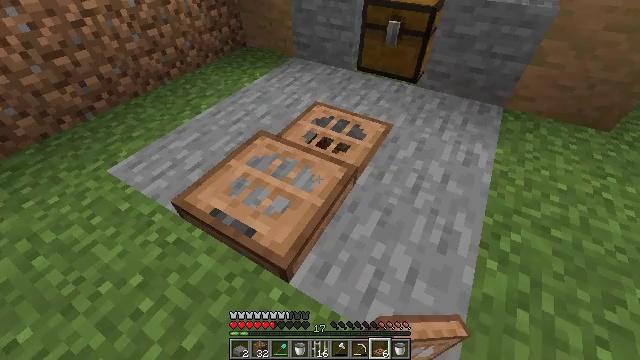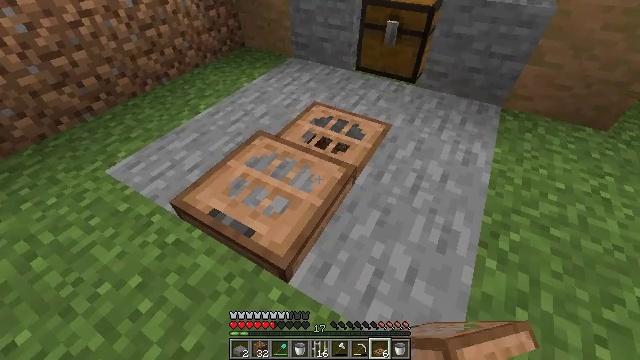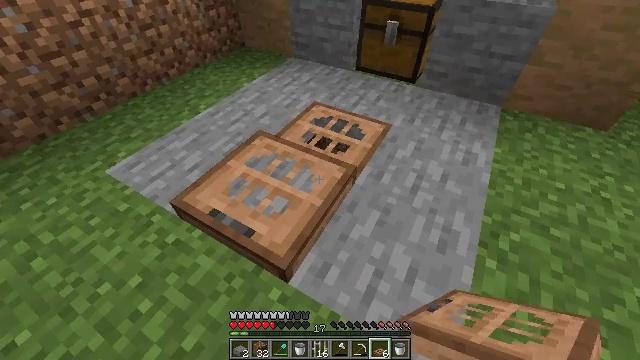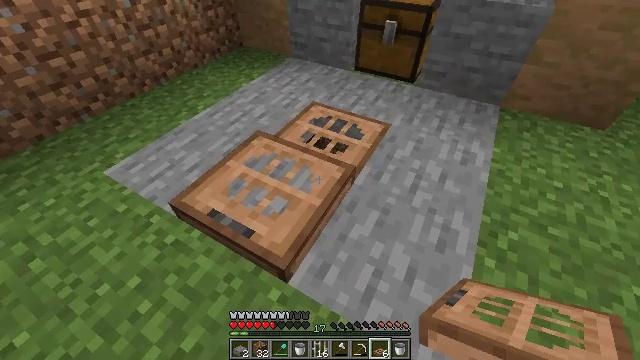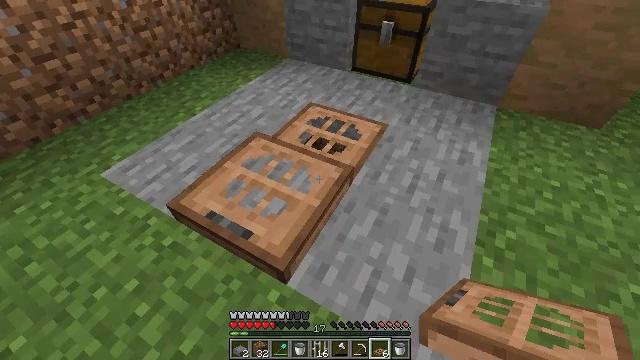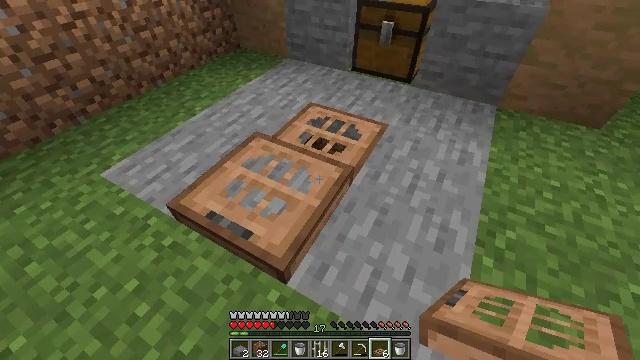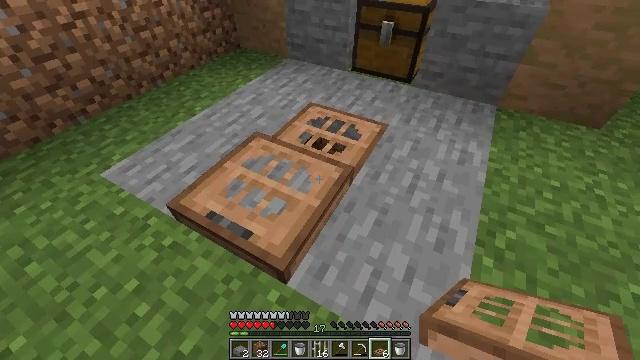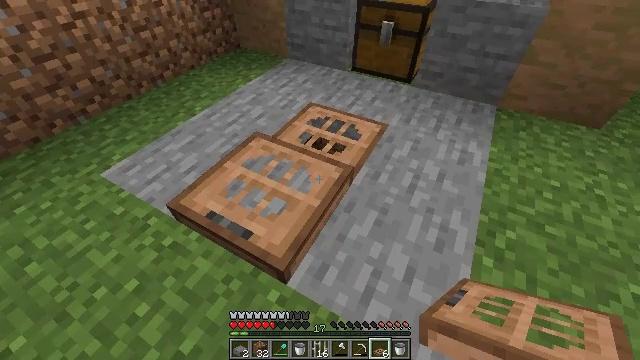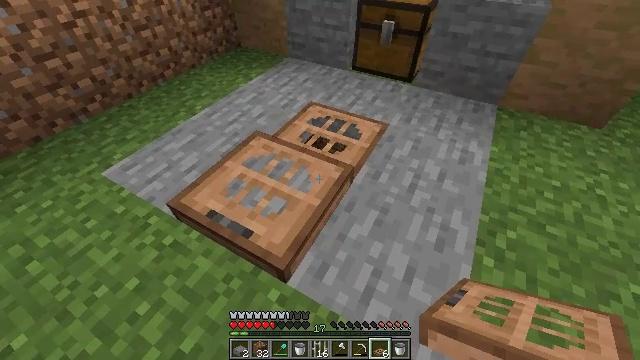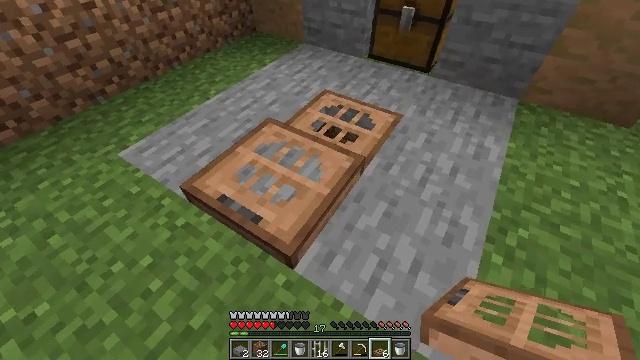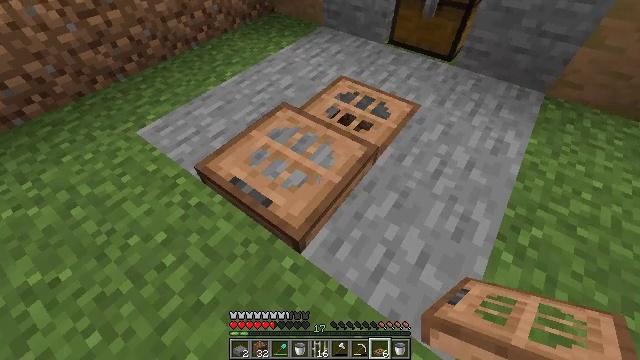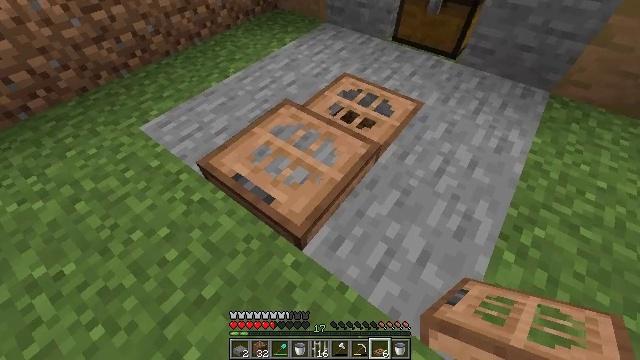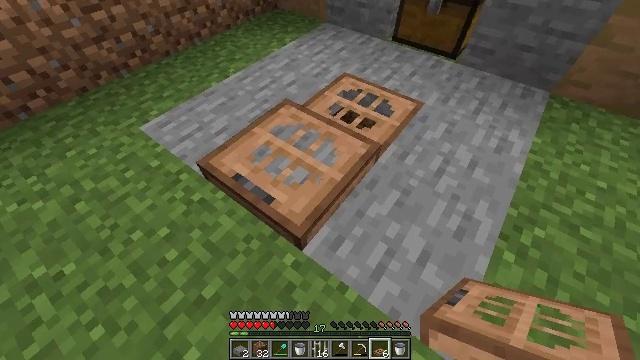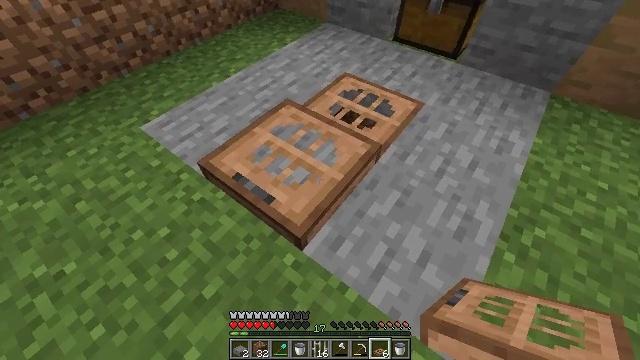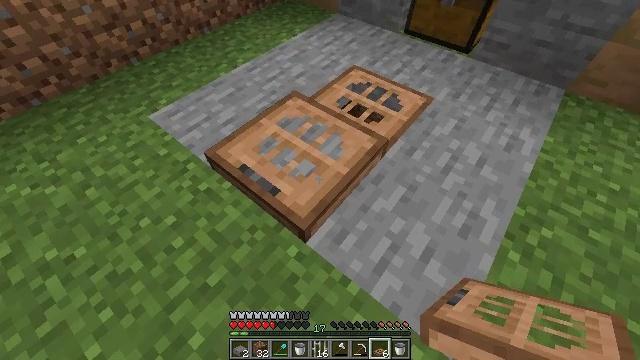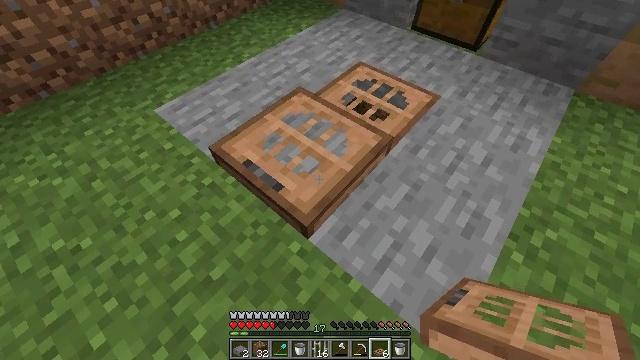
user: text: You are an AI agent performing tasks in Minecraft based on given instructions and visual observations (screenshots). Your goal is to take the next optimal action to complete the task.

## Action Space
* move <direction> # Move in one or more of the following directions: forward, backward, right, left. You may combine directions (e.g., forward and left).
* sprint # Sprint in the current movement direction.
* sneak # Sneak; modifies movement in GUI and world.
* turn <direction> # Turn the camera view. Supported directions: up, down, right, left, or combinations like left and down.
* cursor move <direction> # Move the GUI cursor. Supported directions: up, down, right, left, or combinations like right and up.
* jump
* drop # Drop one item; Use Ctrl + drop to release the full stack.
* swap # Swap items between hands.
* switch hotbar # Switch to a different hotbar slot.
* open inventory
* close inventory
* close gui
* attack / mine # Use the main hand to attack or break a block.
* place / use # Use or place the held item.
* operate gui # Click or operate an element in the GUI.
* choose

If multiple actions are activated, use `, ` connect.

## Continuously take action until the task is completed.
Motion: motion action
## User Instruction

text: Remove the jungle trapdoor from the structure.
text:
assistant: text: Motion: no_op
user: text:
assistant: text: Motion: no_op
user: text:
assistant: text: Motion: no_op
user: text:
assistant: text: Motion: no_op
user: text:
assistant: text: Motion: no_op
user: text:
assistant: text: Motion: no_op
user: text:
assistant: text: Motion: no_op
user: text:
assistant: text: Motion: no_op
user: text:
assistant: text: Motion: turn left and down
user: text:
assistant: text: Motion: turn left and down
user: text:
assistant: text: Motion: no_op
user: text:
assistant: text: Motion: no_op
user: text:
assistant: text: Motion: no_op
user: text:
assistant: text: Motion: turn left and down
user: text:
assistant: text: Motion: turn left
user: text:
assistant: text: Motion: no_op
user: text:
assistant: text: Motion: no_op
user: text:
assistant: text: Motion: no_op
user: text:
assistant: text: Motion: no_op
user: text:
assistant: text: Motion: no_op
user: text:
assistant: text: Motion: no_op
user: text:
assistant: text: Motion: no_op
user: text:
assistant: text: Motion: no_op
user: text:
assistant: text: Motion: no_op
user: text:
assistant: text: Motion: no_op
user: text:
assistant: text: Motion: no_op
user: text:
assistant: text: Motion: no_op
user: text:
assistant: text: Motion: no_op
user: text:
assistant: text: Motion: no_op
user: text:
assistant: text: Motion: no_op